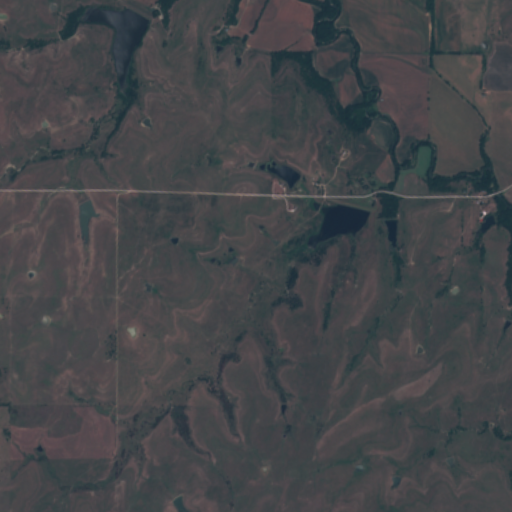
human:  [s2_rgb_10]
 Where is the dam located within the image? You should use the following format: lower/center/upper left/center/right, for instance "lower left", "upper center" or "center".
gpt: The dam is located in the upper left of the image.
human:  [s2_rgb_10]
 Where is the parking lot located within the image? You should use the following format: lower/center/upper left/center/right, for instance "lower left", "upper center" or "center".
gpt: There is no parking lot in the image.